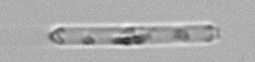
Label: Cerataulina_pelagica